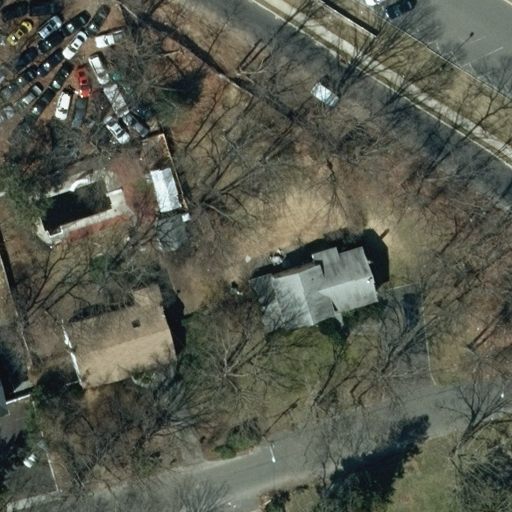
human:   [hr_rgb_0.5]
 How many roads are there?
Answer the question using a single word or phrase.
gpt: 2

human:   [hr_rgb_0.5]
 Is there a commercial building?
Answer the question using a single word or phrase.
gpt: no

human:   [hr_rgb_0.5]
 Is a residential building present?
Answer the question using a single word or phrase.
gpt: yes

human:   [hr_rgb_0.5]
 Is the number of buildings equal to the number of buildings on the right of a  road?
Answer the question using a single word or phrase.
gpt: no

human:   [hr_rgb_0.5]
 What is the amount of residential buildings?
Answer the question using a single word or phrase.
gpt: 2

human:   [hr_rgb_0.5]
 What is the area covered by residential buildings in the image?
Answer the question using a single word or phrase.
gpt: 590m2

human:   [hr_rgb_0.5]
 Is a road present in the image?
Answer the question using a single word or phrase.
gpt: yes

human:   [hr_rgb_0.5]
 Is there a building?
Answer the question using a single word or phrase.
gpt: yes

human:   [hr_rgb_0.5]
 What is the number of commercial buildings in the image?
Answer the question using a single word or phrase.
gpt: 0

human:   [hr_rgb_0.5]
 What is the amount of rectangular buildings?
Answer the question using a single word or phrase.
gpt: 2

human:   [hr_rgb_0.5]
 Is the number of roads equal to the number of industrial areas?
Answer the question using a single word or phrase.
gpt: no

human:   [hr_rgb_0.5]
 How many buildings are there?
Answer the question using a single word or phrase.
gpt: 3

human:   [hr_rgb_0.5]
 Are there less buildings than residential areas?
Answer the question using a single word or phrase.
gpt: no

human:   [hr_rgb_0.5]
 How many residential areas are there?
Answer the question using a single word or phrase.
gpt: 1

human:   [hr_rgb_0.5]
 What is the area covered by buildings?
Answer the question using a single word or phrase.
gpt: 631m2

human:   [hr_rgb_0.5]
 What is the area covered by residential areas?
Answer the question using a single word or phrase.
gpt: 10621m2

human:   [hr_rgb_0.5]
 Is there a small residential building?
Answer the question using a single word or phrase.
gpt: no

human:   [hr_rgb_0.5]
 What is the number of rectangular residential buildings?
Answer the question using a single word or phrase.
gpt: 1

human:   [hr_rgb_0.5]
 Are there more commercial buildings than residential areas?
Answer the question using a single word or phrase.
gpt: no

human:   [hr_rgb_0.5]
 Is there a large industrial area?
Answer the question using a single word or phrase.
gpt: yes

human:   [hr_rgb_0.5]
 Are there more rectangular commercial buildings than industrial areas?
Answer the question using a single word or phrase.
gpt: no

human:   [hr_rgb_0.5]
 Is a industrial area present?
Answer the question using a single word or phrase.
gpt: yes

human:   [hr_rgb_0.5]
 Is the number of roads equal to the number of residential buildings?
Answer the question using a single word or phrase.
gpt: yes

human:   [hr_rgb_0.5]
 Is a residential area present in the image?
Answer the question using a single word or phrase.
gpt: yes

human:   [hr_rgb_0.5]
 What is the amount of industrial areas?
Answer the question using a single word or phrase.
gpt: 1

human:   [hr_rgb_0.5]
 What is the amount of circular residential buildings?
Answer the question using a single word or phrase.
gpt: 0

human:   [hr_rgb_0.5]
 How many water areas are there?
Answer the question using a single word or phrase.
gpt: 0

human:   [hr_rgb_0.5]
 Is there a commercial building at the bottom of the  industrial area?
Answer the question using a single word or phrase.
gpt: no

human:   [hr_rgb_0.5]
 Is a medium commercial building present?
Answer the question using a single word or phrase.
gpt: no

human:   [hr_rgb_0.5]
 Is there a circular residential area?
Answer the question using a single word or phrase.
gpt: no

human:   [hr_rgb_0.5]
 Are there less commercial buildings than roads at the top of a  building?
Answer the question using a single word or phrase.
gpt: yes

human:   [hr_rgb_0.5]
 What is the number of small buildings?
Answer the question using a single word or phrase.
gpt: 1

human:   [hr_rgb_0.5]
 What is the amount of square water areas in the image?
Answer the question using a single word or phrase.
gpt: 0

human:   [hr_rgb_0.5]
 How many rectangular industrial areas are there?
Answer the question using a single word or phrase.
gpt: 1

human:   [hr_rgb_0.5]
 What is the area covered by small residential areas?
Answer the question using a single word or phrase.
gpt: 0m2

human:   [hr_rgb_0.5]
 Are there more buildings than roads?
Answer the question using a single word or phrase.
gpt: yes

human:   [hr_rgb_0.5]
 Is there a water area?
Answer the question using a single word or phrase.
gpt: no

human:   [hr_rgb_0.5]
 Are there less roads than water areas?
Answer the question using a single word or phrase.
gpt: no

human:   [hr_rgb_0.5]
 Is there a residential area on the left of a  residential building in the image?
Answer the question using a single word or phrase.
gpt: yes

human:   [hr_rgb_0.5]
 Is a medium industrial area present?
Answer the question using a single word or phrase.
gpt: no

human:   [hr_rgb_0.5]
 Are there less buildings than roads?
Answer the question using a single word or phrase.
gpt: no

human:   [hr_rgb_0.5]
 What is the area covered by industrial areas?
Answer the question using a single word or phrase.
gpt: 1909m2

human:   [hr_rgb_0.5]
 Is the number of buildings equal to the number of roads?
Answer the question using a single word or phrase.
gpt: no

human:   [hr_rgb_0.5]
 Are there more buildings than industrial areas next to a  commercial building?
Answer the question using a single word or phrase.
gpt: yes

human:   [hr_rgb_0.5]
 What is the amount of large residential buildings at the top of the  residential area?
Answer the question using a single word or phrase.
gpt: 0

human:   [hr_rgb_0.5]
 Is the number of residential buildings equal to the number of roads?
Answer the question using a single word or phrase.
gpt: yes

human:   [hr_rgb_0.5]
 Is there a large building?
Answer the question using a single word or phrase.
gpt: no

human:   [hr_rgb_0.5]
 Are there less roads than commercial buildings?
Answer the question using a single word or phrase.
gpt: no

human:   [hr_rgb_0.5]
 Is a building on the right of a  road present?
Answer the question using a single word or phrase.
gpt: no

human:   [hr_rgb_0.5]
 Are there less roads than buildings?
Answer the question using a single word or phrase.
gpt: yes

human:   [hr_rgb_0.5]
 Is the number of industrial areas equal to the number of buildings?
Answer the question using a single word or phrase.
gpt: no

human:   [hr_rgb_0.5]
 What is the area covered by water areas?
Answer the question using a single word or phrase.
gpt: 0m2

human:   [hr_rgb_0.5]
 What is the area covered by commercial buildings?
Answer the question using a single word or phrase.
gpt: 0m2

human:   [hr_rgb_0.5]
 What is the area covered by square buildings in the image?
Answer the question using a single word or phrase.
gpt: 0m2

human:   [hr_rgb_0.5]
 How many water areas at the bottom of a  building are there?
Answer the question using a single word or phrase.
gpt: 0

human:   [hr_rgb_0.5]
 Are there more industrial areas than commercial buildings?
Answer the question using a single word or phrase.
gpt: yes

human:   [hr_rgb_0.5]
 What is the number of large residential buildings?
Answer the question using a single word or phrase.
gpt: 0

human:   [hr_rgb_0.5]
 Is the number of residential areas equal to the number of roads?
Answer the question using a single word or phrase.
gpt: no

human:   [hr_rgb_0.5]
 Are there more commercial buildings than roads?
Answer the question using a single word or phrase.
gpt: no

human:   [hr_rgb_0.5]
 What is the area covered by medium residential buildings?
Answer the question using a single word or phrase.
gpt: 590m2

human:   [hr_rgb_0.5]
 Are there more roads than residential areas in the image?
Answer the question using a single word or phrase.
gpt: yes

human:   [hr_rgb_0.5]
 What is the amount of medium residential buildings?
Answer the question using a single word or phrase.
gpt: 2

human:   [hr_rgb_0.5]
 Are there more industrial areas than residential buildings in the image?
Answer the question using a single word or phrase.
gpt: no

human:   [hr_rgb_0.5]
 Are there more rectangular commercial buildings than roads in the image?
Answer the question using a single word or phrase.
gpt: no